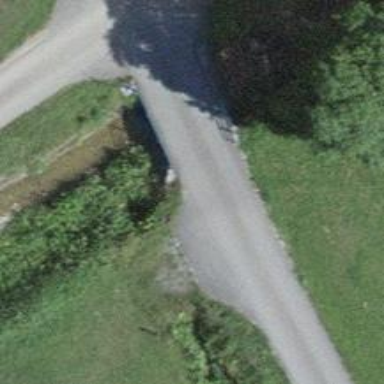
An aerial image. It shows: Track road going over bridge with grade1 tracktype.